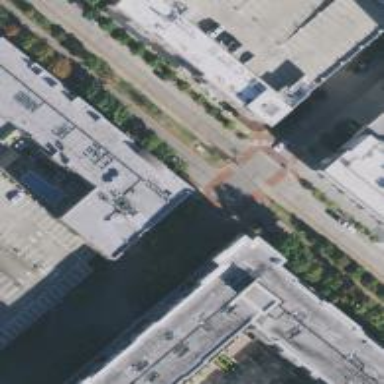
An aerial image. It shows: Tertiary road with separate sidewalk.